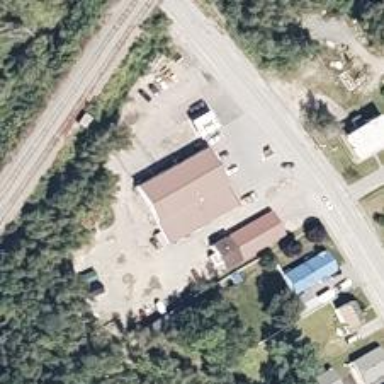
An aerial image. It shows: Convenience shop.